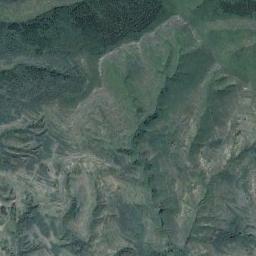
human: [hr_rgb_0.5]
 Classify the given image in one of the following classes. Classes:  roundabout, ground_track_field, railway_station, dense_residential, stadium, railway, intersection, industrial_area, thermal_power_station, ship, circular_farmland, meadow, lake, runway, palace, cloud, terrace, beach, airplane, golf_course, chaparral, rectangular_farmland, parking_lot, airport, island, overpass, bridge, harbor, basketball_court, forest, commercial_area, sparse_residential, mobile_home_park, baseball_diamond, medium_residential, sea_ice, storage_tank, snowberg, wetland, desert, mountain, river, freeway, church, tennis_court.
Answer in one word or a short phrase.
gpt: mountain